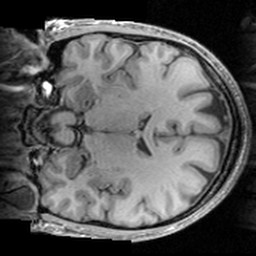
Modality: T1w
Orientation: coronal
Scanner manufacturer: siemens
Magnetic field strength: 3 T
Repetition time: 1.63 s
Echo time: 0.00311 s